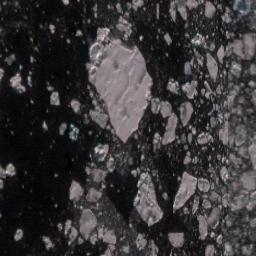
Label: sea_ice